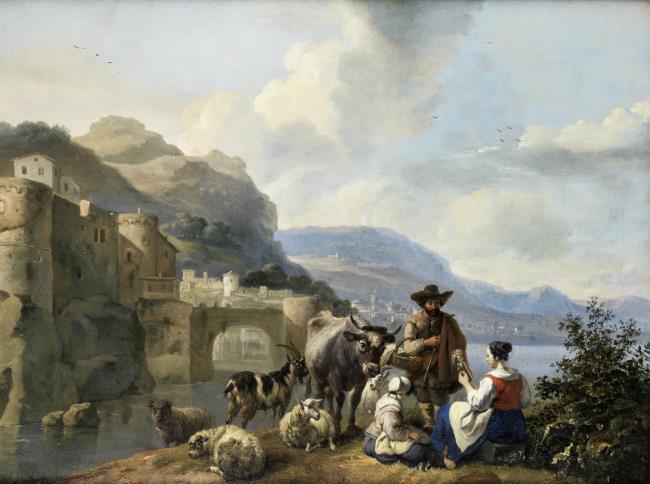
Title: Italianate landscape with a shepherd and his flock at a river
Artist: Hendrick Mommers
Earliest date: 1638
Latest date: 1693
Genre: painting
Iconography: cattle
Keywords: landscape (genre), italianate, city, city gate, river, herdsman, cow (guide term), goat, sheep, sitting, basket